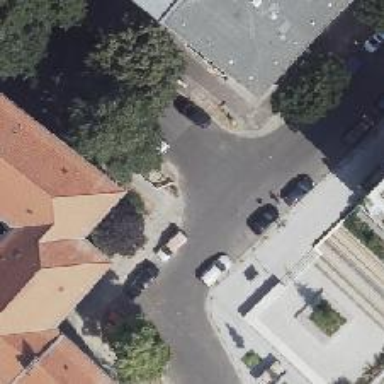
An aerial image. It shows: Residential road with asphalt surface and sidewalks on both sides. There are parallel parking lanes on both sides of the road.